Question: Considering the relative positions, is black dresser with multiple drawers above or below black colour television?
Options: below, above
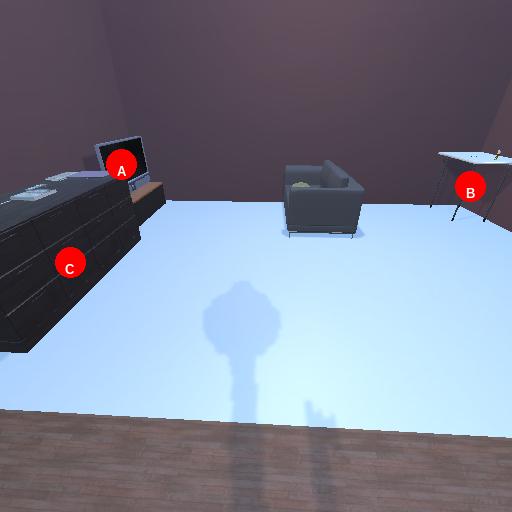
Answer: below